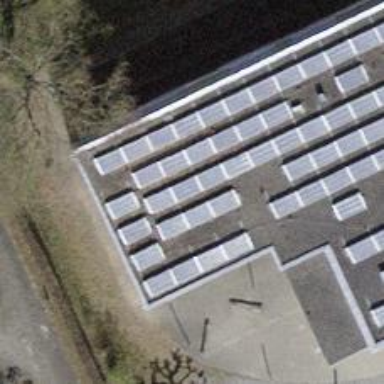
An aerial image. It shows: School building.